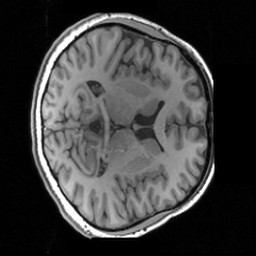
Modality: T1w
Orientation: axial
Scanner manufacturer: siemens
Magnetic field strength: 3 T
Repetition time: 1.63 s
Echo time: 0.00311 s